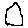
Label: house